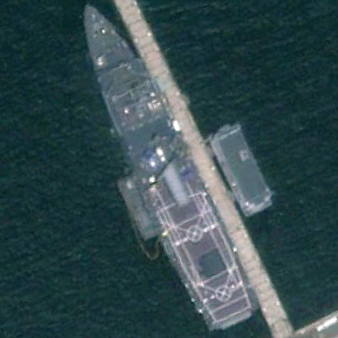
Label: combat